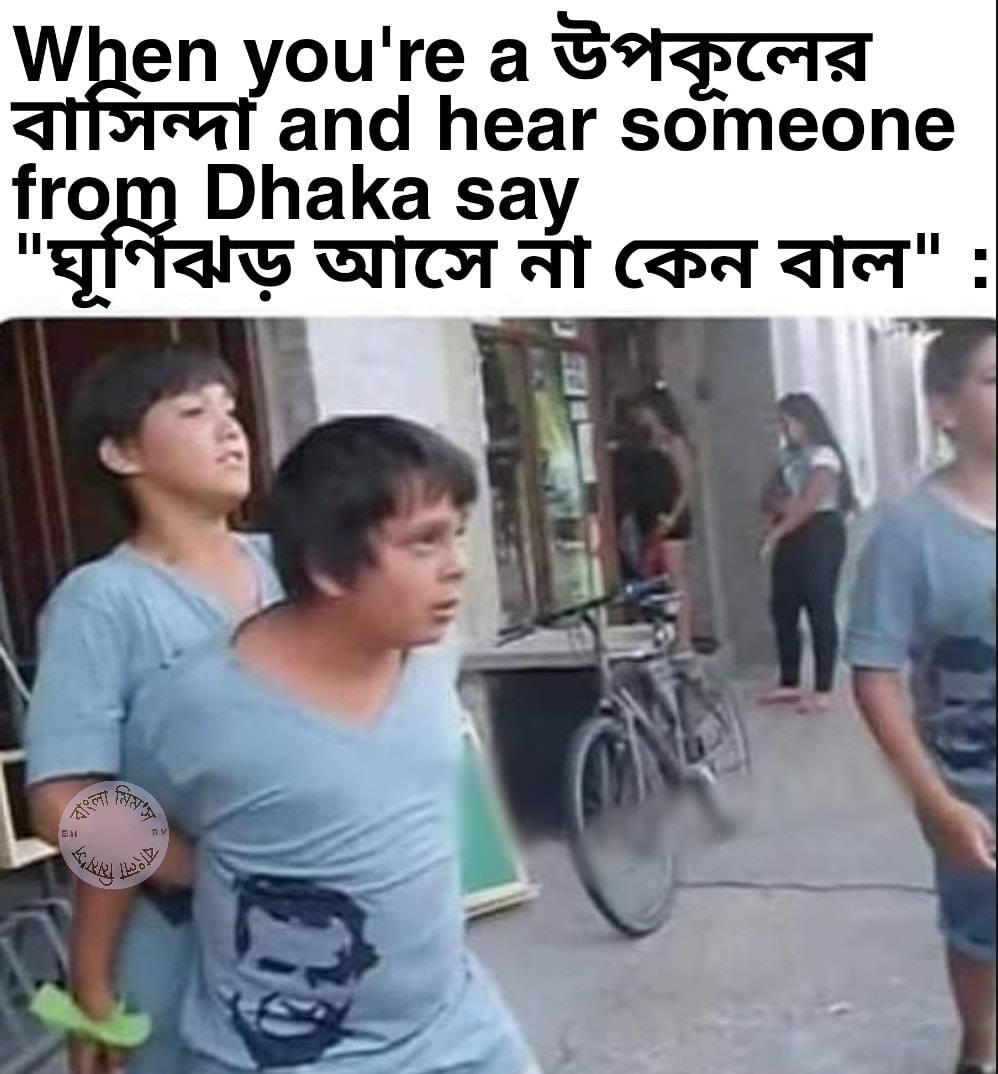
Caption: When you're a উপকুলের বাসিন্দা and hear someone from Dhaka say "ঘুর্ণিঝড় আসে না কেন বাল "
Label: non-hate